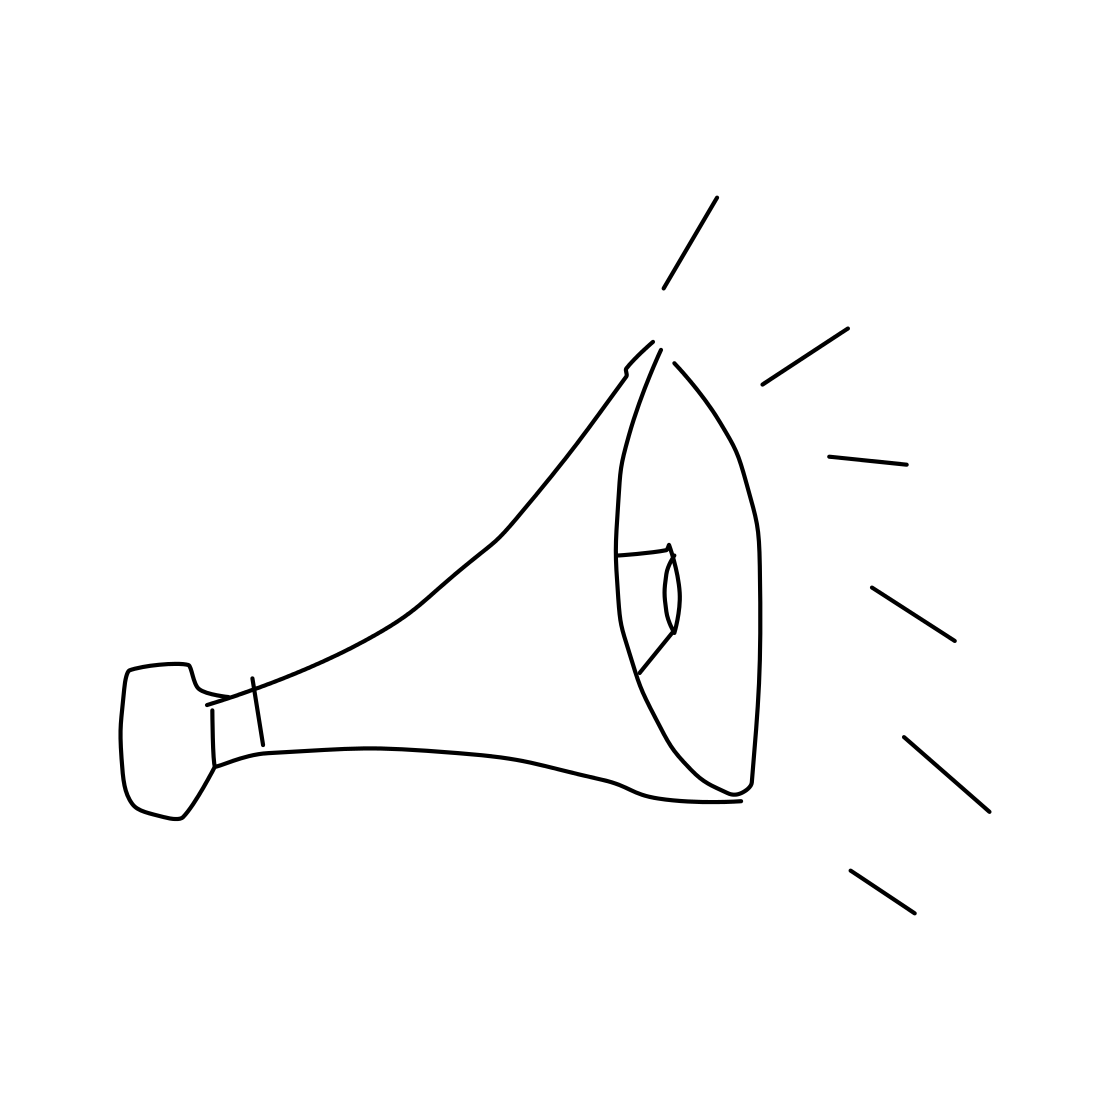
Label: loudspeaker